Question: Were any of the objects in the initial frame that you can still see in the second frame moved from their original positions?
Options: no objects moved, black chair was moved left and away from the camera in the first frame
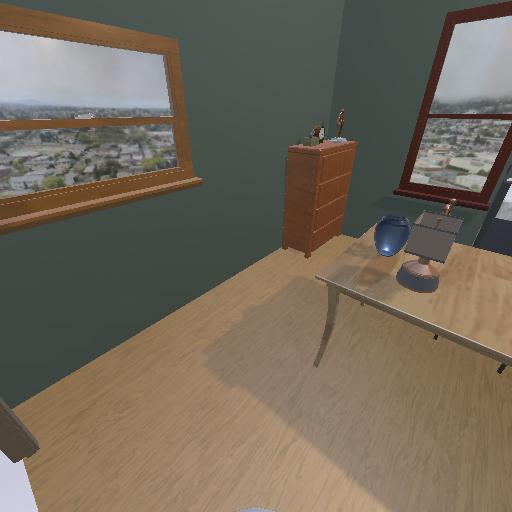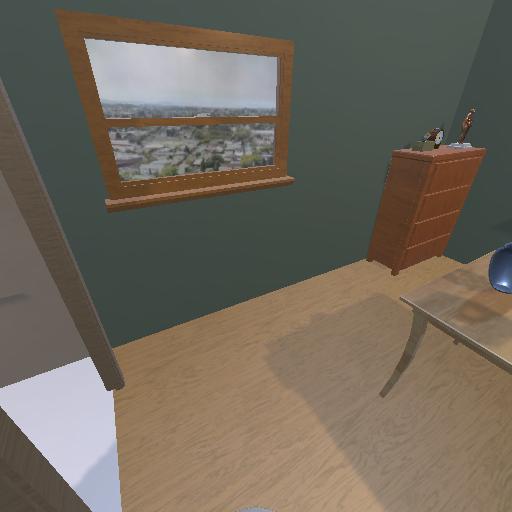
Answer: no objects moved